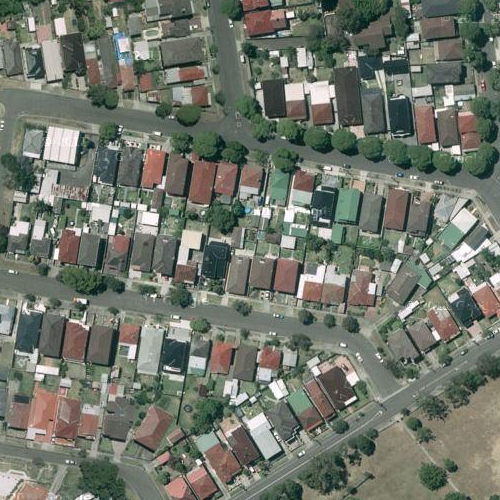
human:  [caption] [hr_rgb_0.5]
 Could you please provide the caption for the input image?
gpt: Lots of houses arranged neatly and a piece of lawn in the lower left corner .

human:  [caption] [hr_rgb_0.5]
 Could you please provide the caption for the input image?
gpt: A residential area with houses arranged neatly while many plants in the roadside .

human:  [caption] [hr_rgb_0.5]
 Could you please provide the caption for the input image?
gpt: A residential area with houses arranged neatly and some roads go through this area .

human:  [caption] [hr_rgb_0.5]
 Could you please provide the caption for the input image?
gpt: A town with many houses arranged neatly while a piece of lawn in the lower left corner .

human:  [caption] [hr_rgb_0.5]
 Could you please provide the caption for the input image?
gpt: This is a residential area with many houses arranged neatly and a grassland lower left corner .